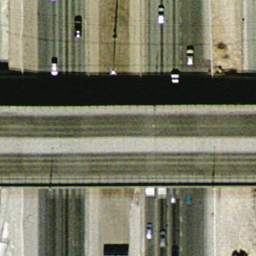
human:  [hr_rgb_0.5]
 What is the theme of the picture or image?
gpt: overpass